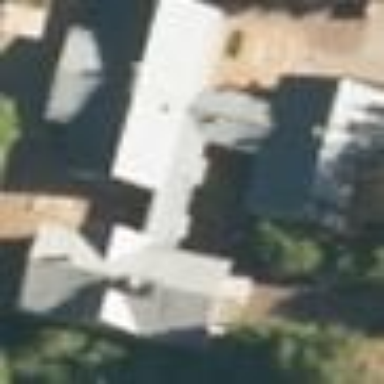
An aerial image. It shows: Kindergarten building.